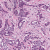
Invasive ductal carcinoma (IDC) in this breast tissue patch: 1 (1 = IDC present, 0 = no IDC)